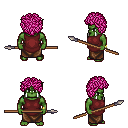
a pixel art fantasy rpg character, male body template, orc, green skin, maroon tunic, robe skirt, pink curly afro hairstyle, bracelets, spear, four views (front, back, left, right), 2x2 character sprite sheet, small pixel art, hard edges, no anti-aliasing